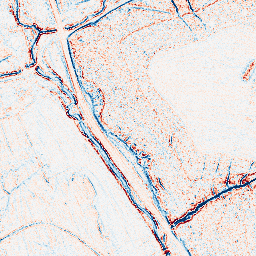
Category: edge_preserving
Decomposition family: bilateral
Decomposition parameters: d: 5
sigma_color: 100
sigma_space: 150
Upsampling method: sinc_blackman
Upsampling parameters: scale: 2
kernel_size: 8
Upsampling scale: 2